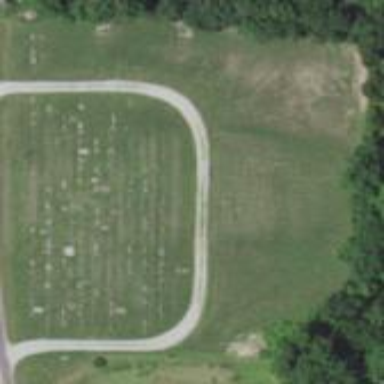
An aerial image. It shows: Cemetery.